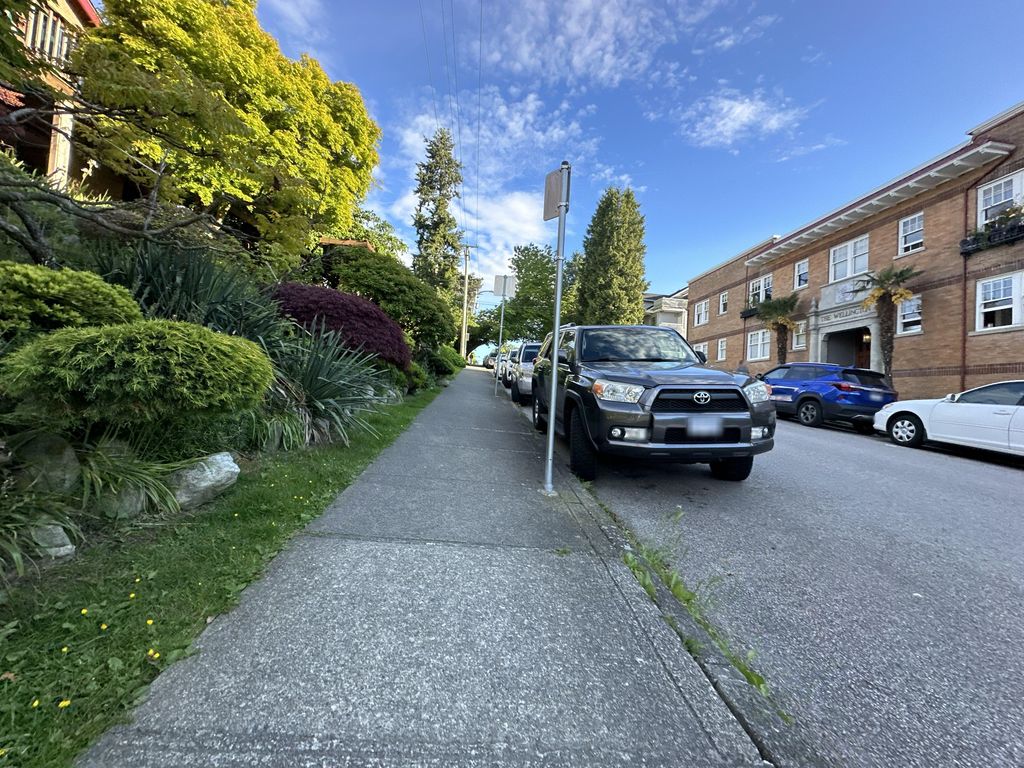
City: vancouver